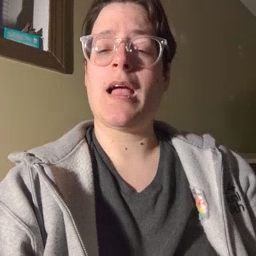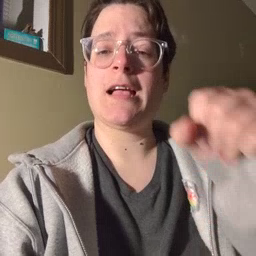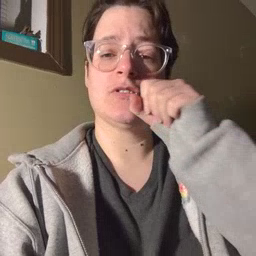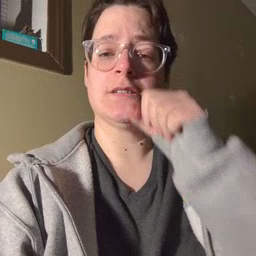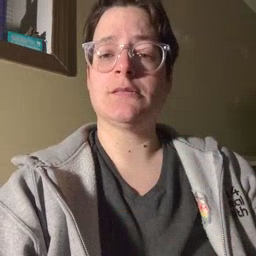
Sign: carrot